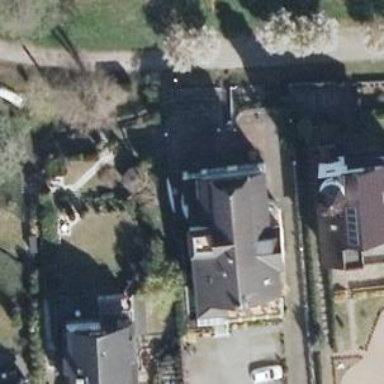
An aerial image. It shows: Guest house with restaurant.